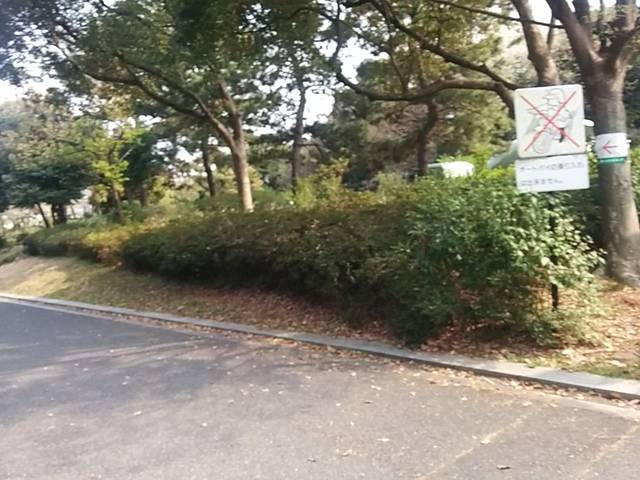
Region: Japan
Coordinates: 35.645, 139.857